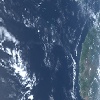
Label: water